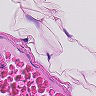
Metastatic tissue present: no